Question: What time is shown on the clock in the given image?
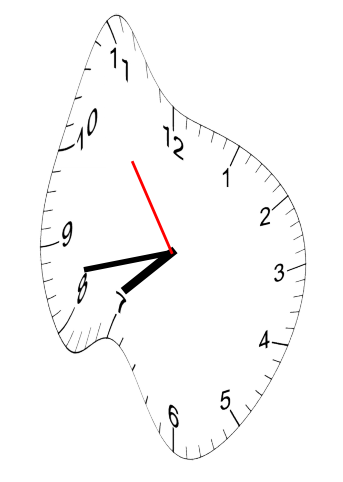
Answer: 07:42:54